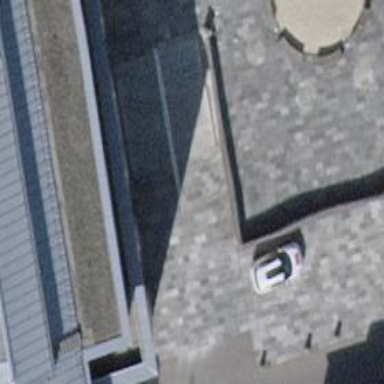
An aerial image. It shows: Set of steps with paving stones. There is also ramp available.